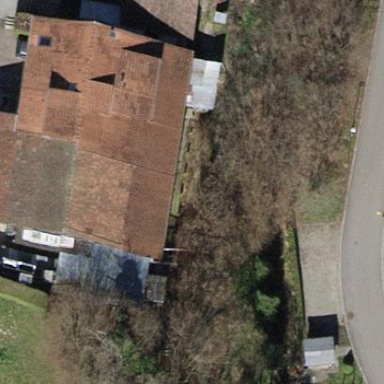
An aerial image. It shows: Warehouse.